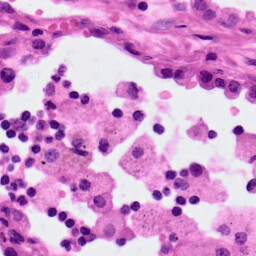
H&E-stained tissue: Lung